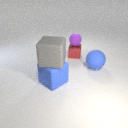
small purple rubber sphere above small red metal cube